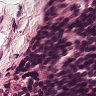
Metastatic tissue present: no